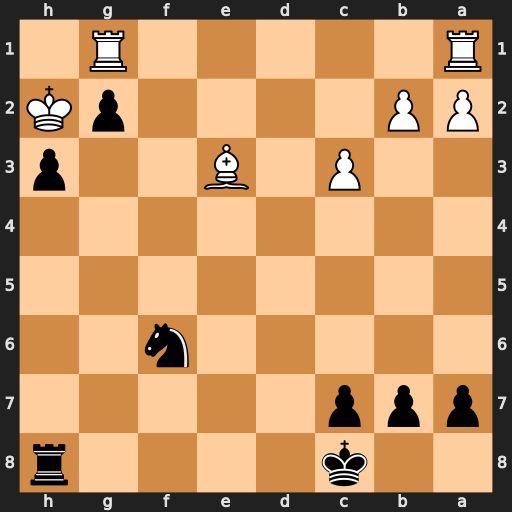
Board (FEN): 2k4r/ppp5/5n2/8/8/2P1B2p/PP4pK/R5R1
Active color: b
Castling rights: -
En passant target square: -
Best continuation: Ng4+ Kg3 Nxe3